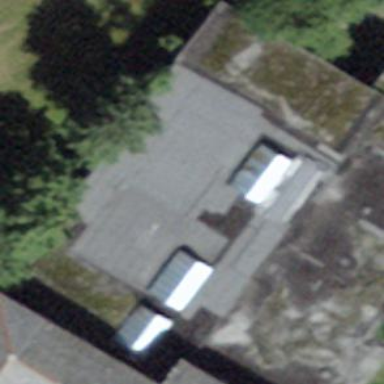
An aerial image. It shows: Industrial building.